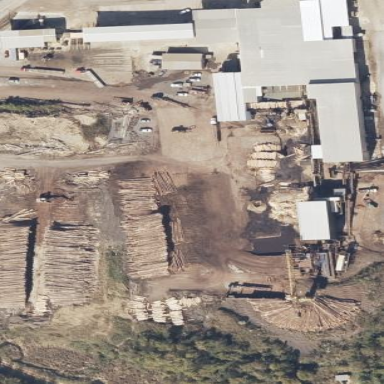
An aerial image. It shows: Industrial area with sawmill. The works are man-made structure.